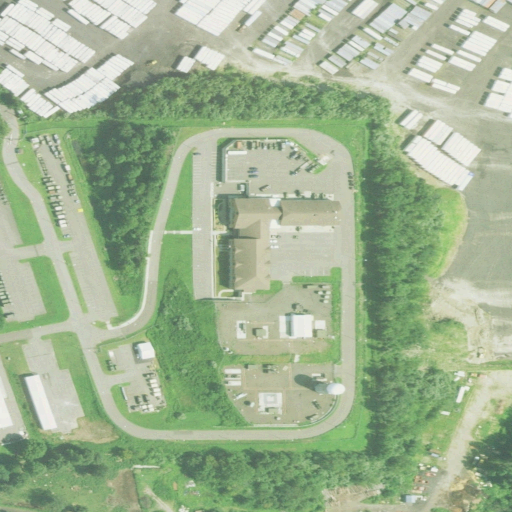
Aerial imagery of mountain in Connecticut named Marsh Hill containing medium intensity development, high intensity development, low intensity development, open development, deciduous forest, and pasture